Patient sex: M
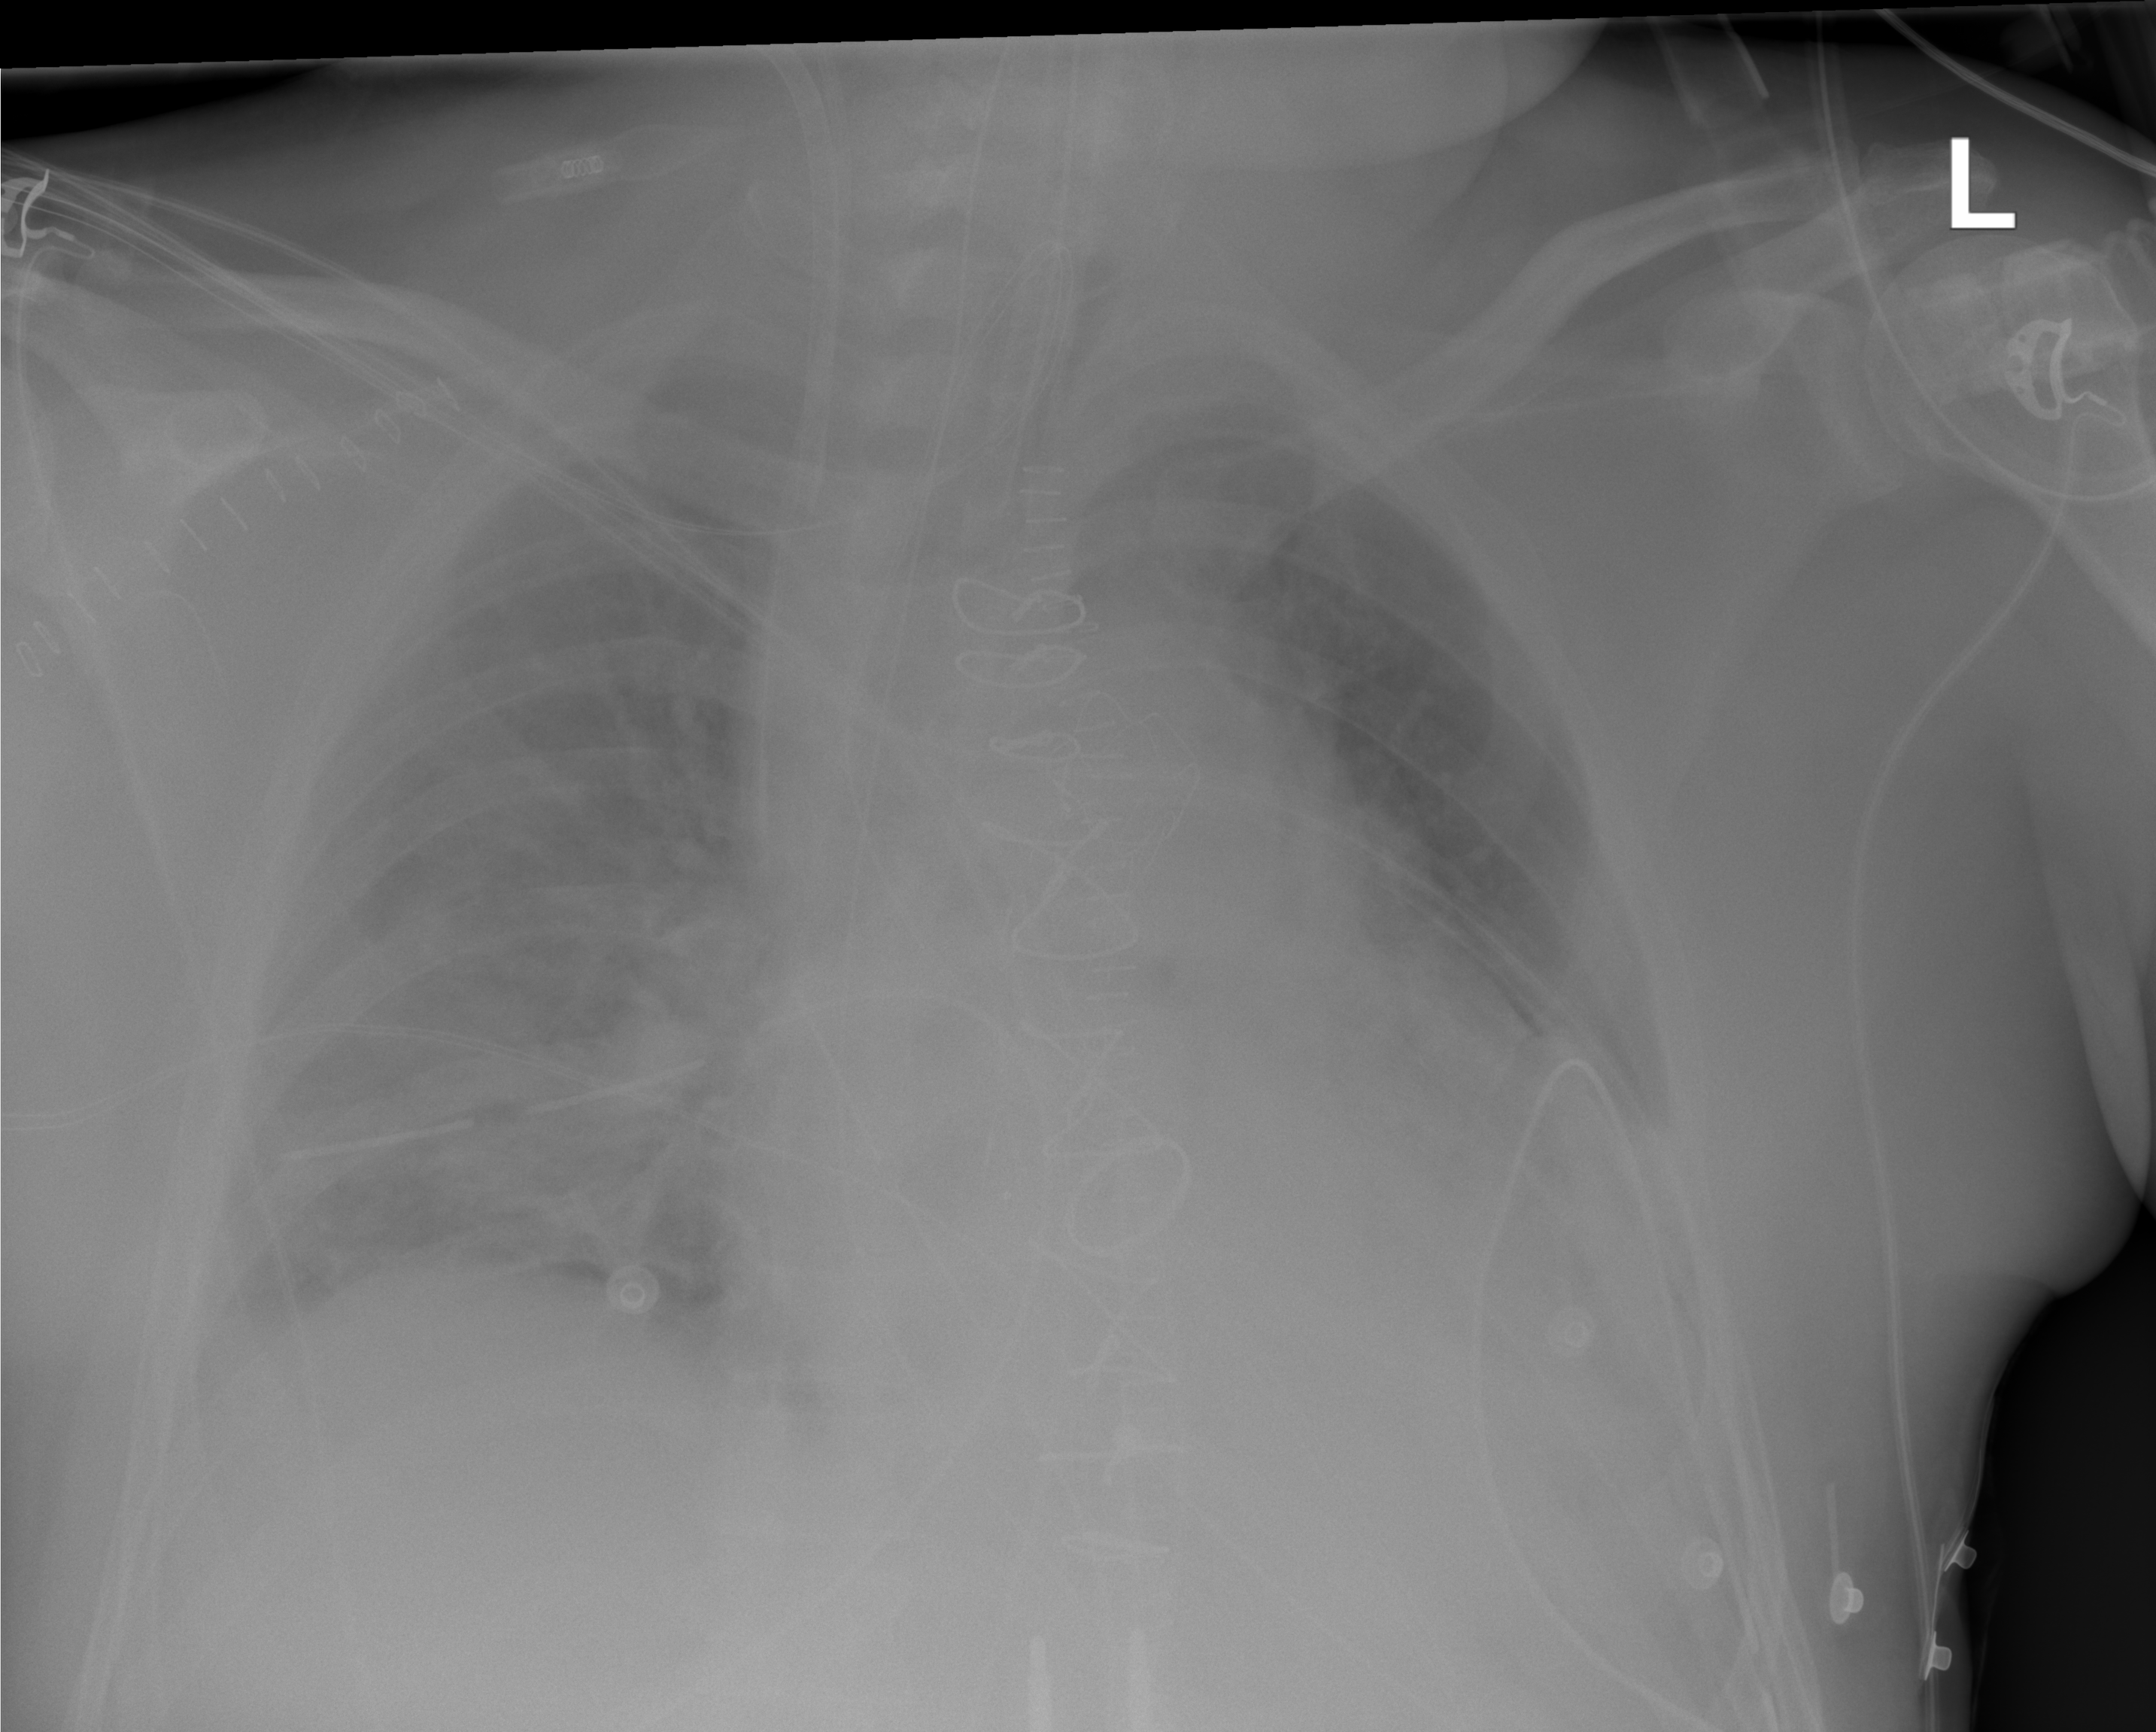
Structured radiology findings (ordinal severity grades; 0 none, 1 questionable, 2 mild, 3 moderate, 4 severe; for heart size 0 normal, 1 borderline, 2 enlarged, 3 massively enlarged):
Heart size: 2
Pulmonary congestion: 3
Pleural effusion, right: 2
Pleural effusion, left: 3
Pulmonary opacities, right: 3
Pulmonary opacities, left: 1
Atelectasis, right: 2
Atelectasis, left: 3